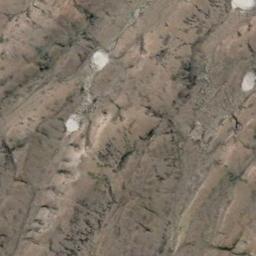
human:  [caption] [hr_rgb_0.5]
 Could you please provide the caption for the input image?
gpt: The desert is on the hill full of white sand .

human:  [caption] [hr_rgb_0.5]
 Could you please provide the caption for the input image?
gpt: The desert has dark gray soil and some sparse vegetation and the desert terrain is rugged .

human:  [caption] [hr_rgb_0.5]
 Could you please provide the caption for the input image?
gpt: It is a large piece of dark yellow desert with some dark green chaparral .

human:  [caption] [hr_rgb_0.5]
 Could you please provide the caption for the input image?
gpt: There are some bare rocks in this desert .

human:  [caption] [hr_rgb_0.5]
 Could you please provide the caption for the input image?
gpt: A brown desert with some ravines and white rocks .